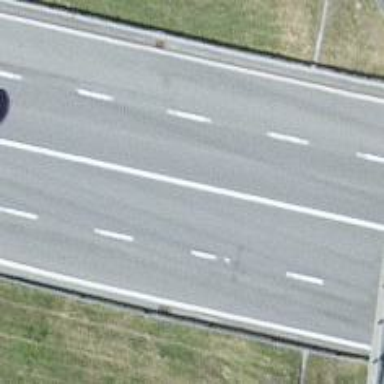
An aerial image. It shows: Motorway junction.